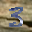
Label: 3